Question: Anyone knows what is Android function to get my app's allocated memory info as shown in DDMS?
It is the value highlighted by yellow:

Thanks
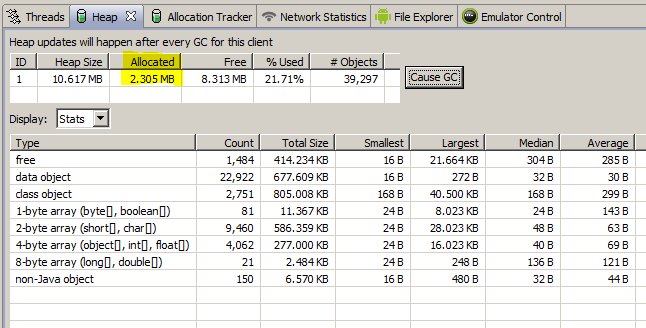
Answer: So I found correct function:
'''
Runtime rt = Runtime.getRuntime();
long heapSize = rt.totalMemory();
long free = rt.freeMemory();
long allocated = heapSize - free;
'''
This gives exact numbers reported by DDMS.